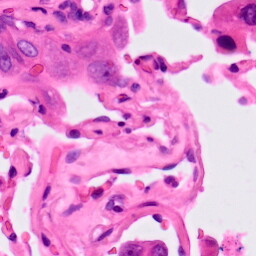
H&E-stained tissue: Lung